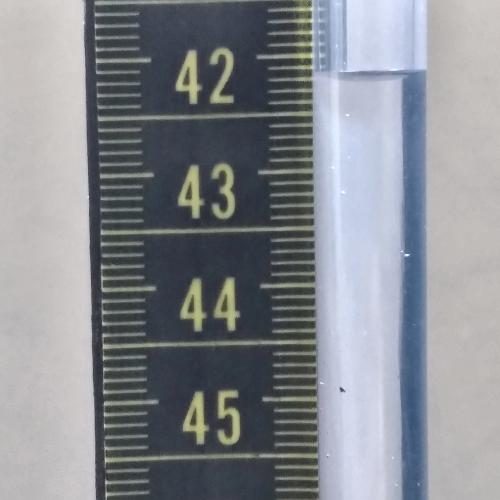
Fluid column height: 42.2 cm